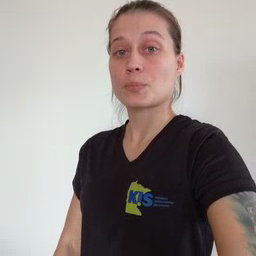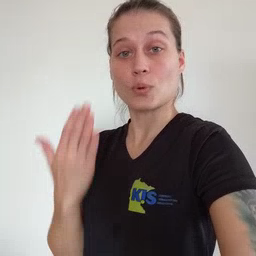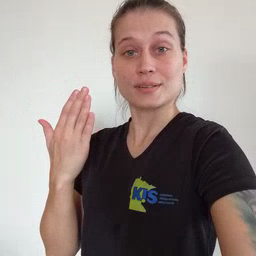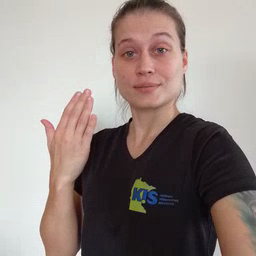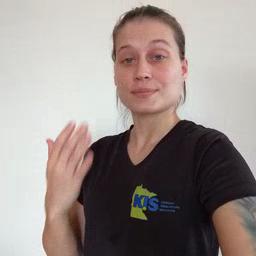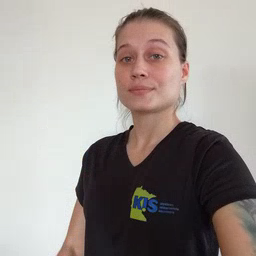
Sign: morning